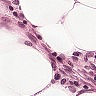
Metastatic tissue present: no